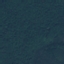
Land use / land cover class: Forest